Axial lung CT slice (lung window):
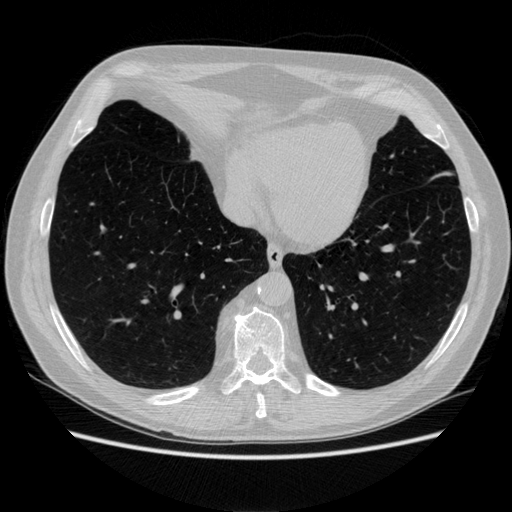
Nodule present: no